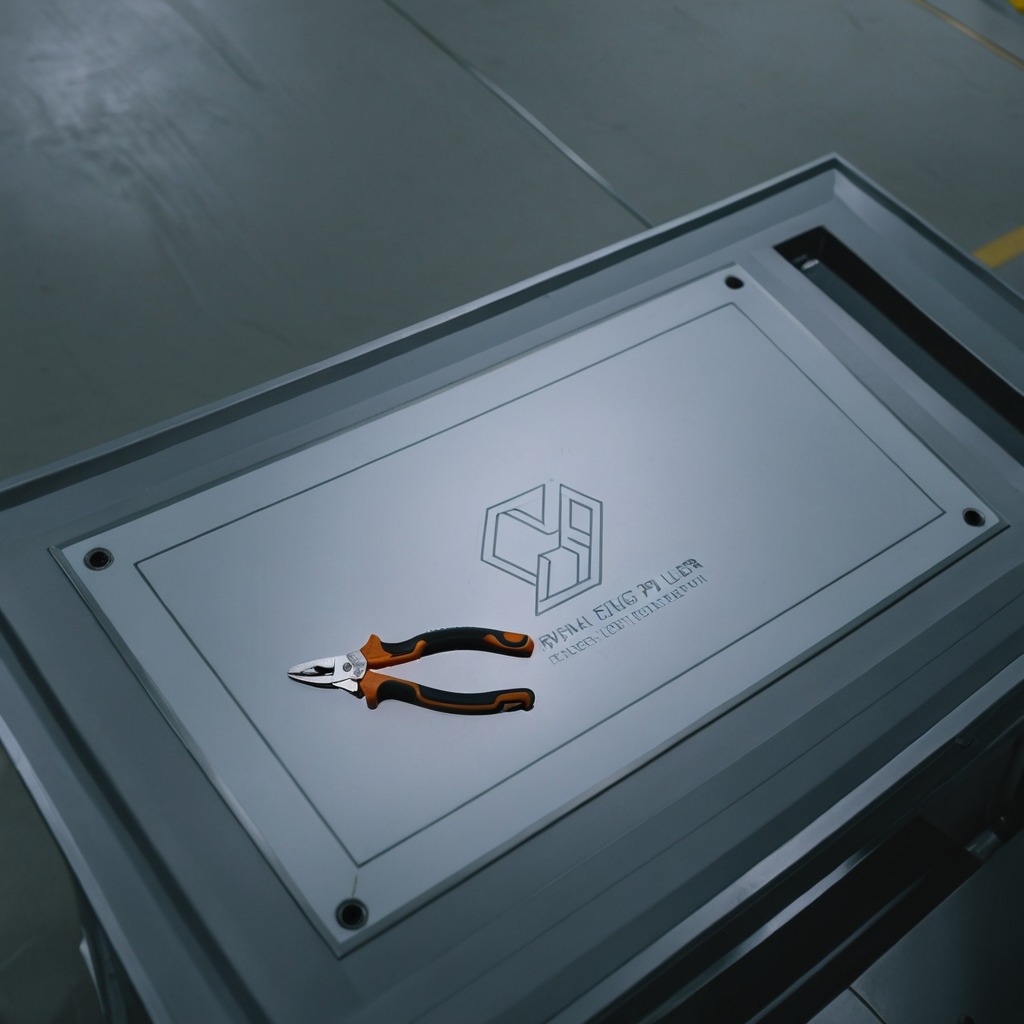
A plier is lying on a toolbox surface in an airplane hangar workshop 8K.